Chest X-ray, AP view. Patient: 51 years old, sex F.
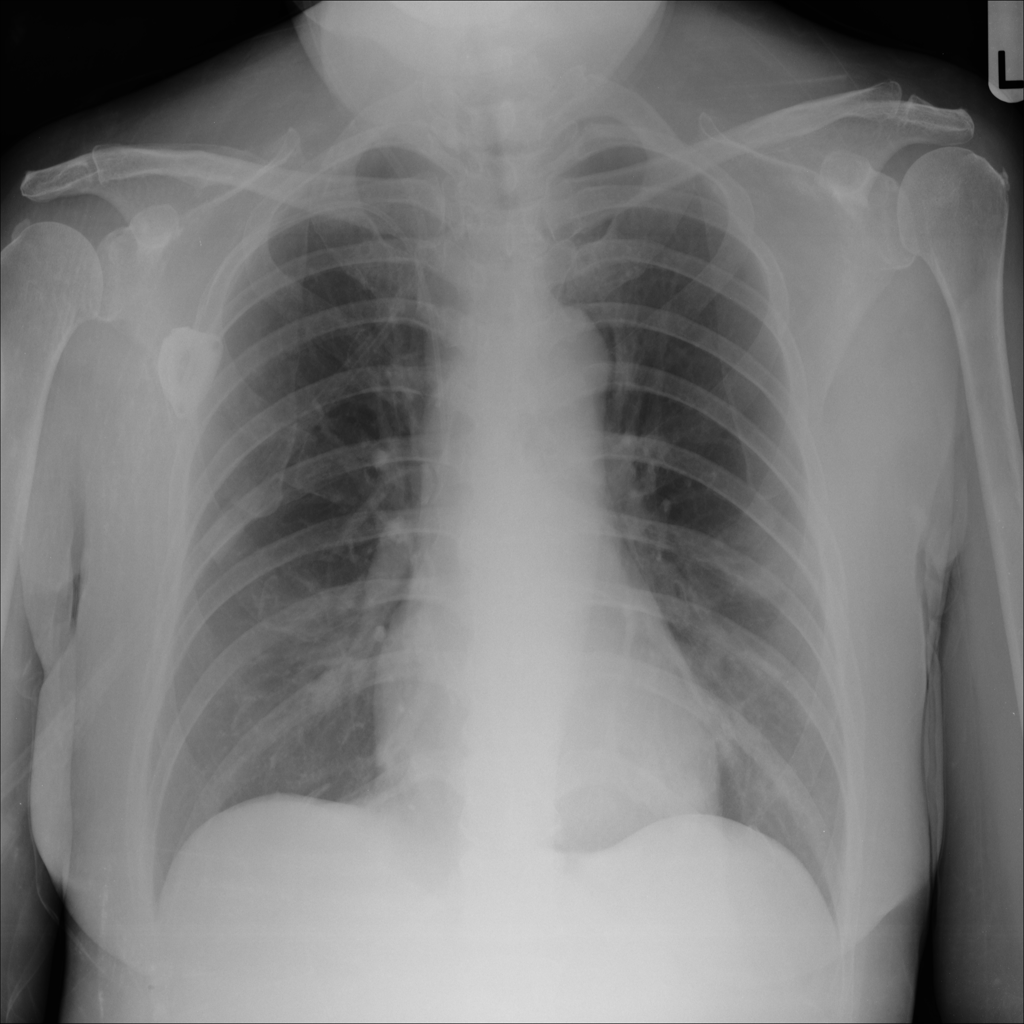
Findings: No Finding